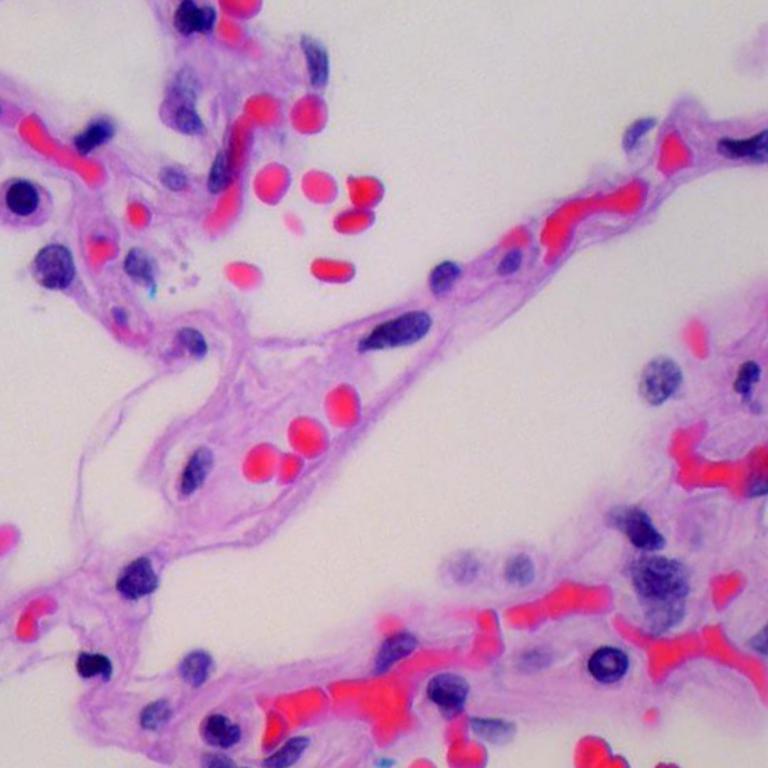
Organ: lung
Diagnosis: benign